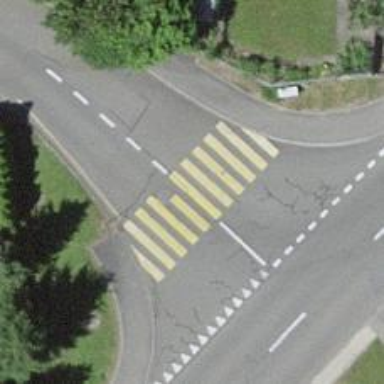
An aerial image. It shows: Uncontrolled zebra crossing with yellow markings.